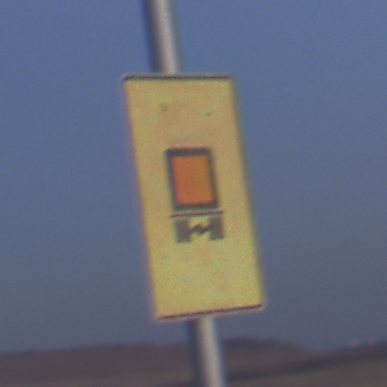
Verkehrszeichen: KennzeichnungspflichtigeFahrzeugeGefaehrlicheGueterOhnePfeilsymbol
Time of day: SunriseSunset
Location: Outdoor (Nature)
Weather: Clear
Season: NotSpecified
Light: Natural